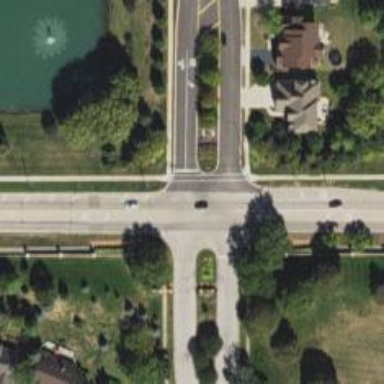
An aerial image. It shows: Tertiary road with asphalt surface and separate sidewalk.